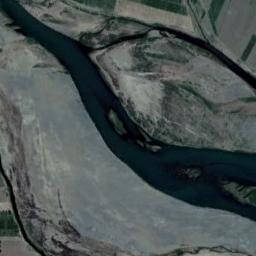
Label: river